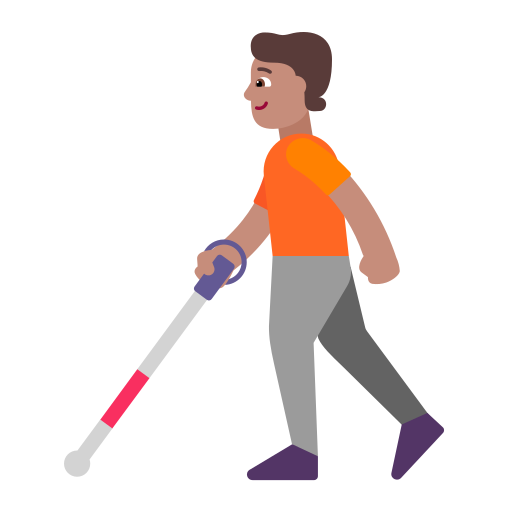
person with white cane flat